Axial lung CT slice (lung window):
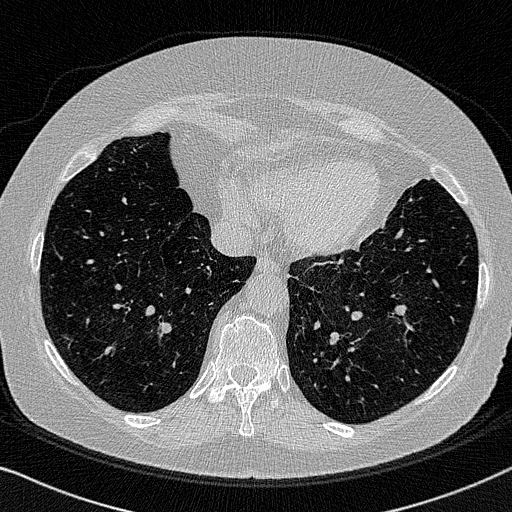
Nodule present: no